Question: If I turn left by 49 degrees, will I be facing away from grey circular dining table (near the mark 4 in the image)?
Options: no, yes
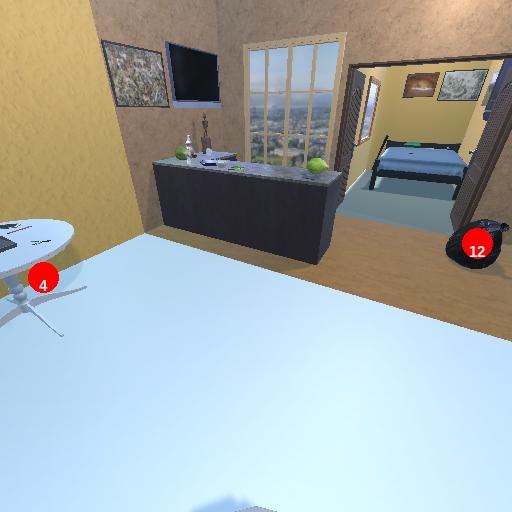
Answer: no